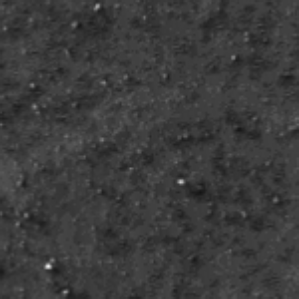
Label: frost